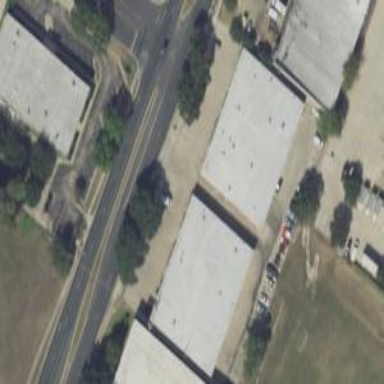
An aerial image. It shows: Commercial building.